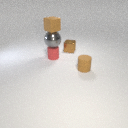
small brown rubber cylinder in front of small red rubber cylinder